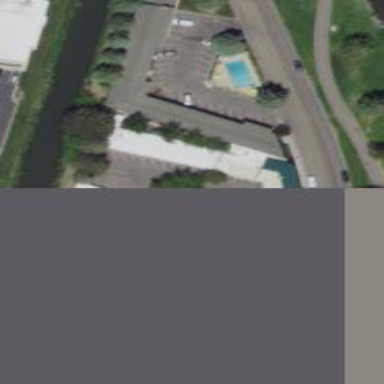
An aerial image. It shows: Motel building.